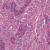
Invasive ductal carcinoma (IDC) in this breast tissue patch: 1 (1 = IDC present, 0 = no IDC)